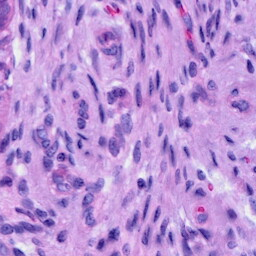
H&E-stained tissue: Cervix